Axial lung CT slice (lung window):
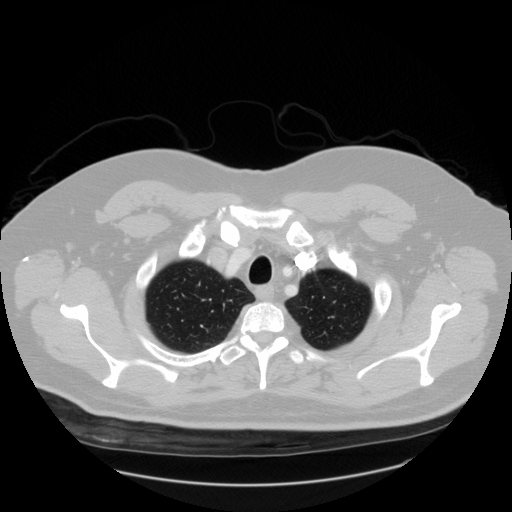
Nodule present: no